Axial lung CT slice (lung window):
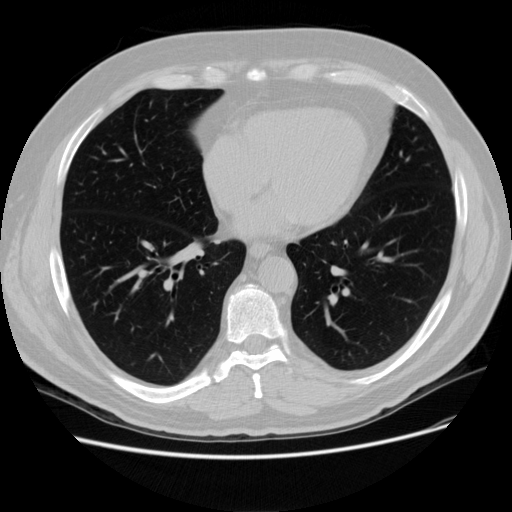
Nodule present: no